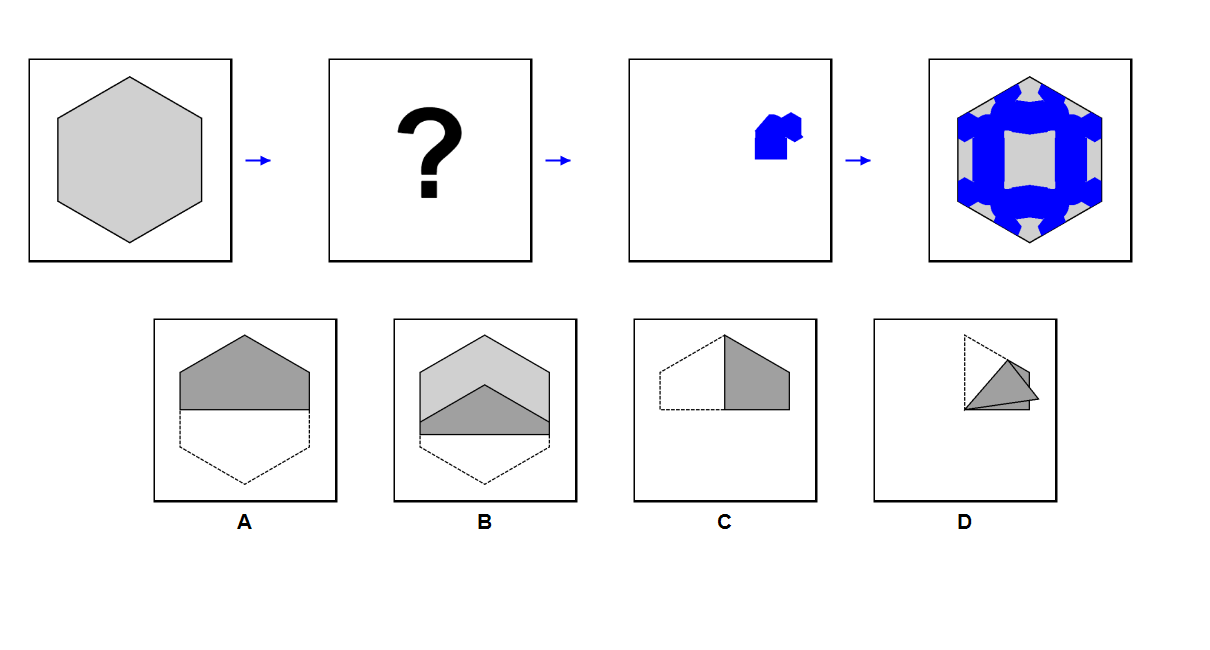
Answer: B